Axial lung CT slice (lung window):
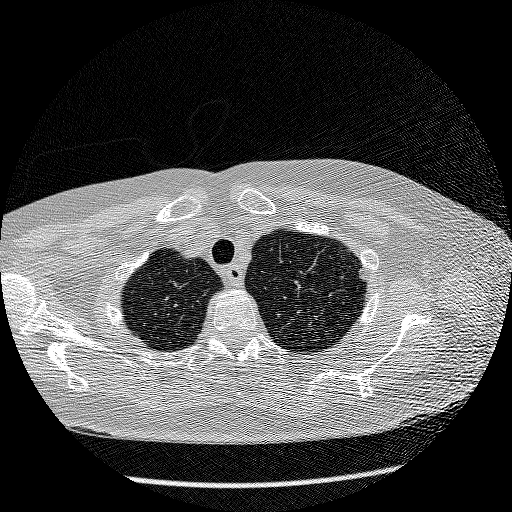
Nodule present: no